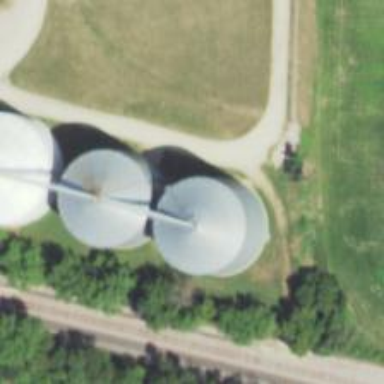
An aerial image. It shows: Silo.